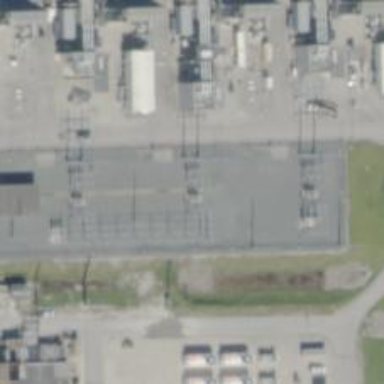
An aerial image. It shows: Switch used for power control.